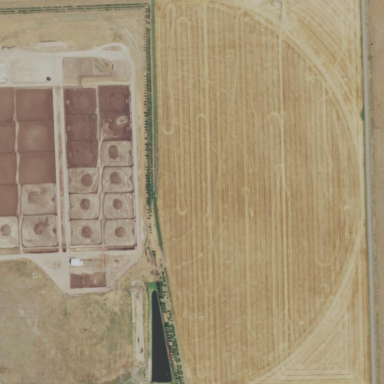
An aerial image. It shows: Farmyard used as feedlot for farming.